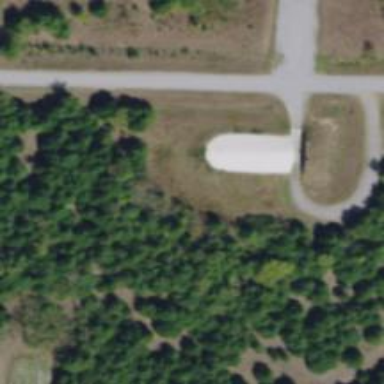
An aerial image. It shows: Military bunker.